Aerial crown-view tile of a tropical tree (Barro Colorado Island, Panama), acquired 20240813:
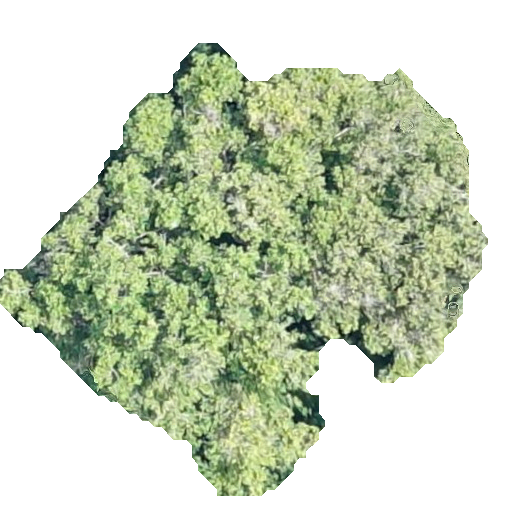
Species: Poulsenia armata
GBIF accepted scientific name: Poulsenia armata
Crown area: 199.178 m²